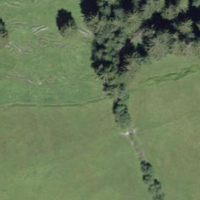
EUNIS habitat code: 23
Species observed at this site:
Boloria titania